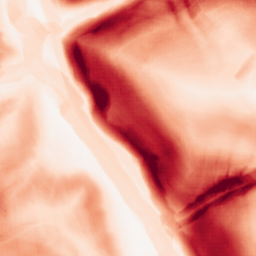
Category: morphological
Decomposition family: morphological_gradient
Decomposition parameters: size: 10
shape: diamond
Upsampling method: sinc_hamming
Upsampling parameters: scale: 2
kernel_size: 4
Upsampling scale: 2